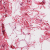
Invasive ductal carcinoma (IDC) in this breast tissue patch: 0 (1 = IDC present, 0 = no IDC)